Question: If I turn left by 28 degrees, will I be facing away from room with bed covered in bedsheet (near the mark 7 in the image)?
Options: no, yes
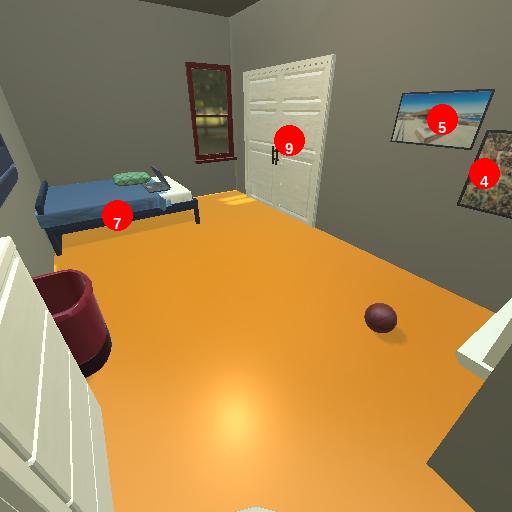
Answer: no